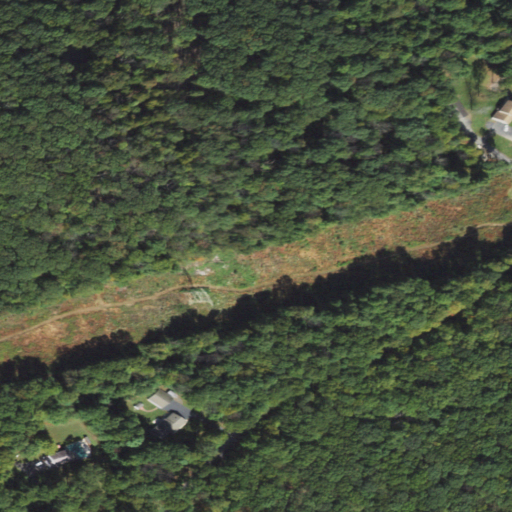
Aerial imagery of mountain in Pennsylvania named Devils Hump containing deciduous forest, open development, pasture, and low intensity development